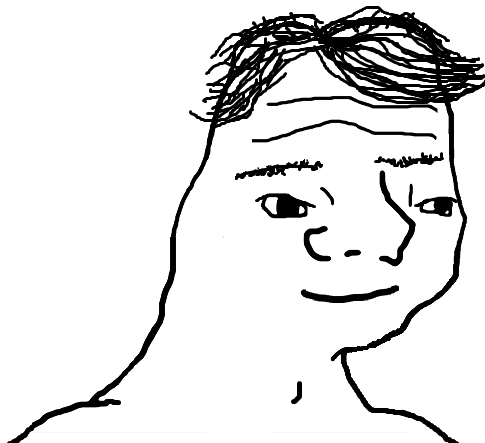
Label: 5_Boomer